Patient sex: M
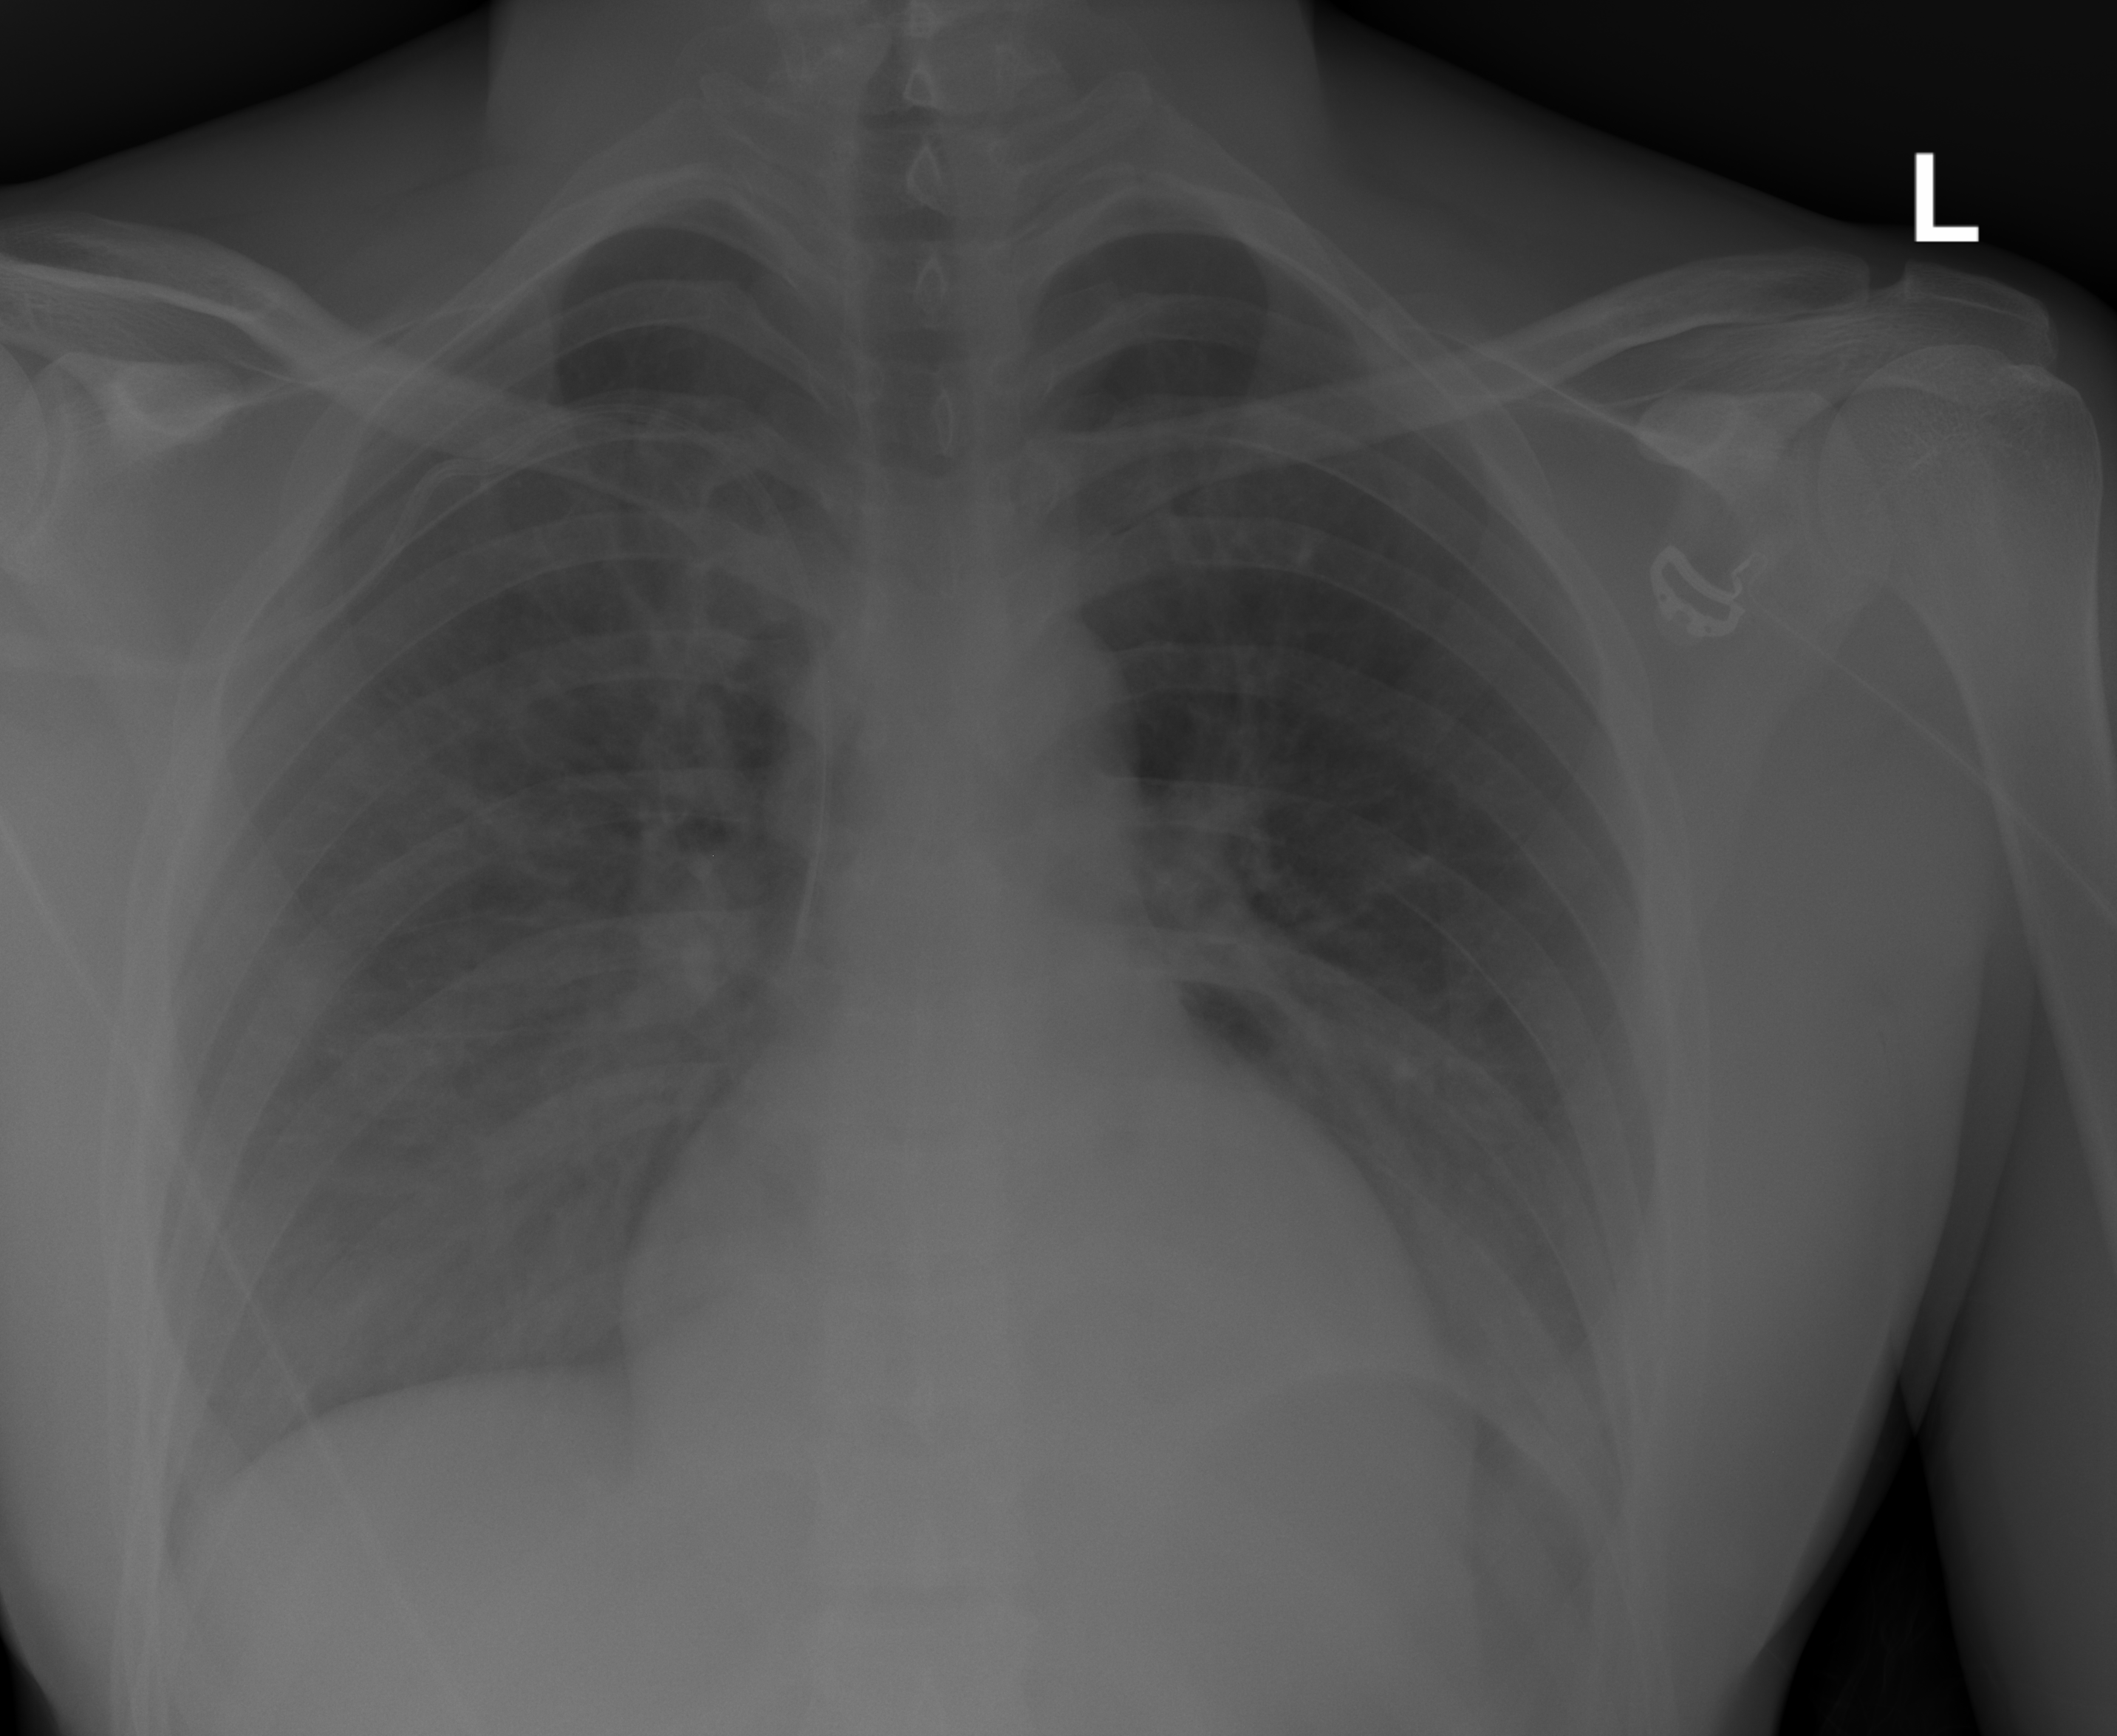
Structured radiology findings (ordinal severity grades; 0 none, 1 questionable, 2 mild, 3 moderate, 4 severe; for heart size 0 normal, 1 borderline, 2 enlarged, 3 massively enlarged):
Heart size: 0
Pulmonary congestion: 0
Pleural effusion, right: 2
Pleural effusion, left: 2
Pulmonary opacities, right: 3
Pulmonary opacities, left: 0
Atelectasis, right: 2
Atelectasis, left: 2